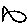
Label: fish